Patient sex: F
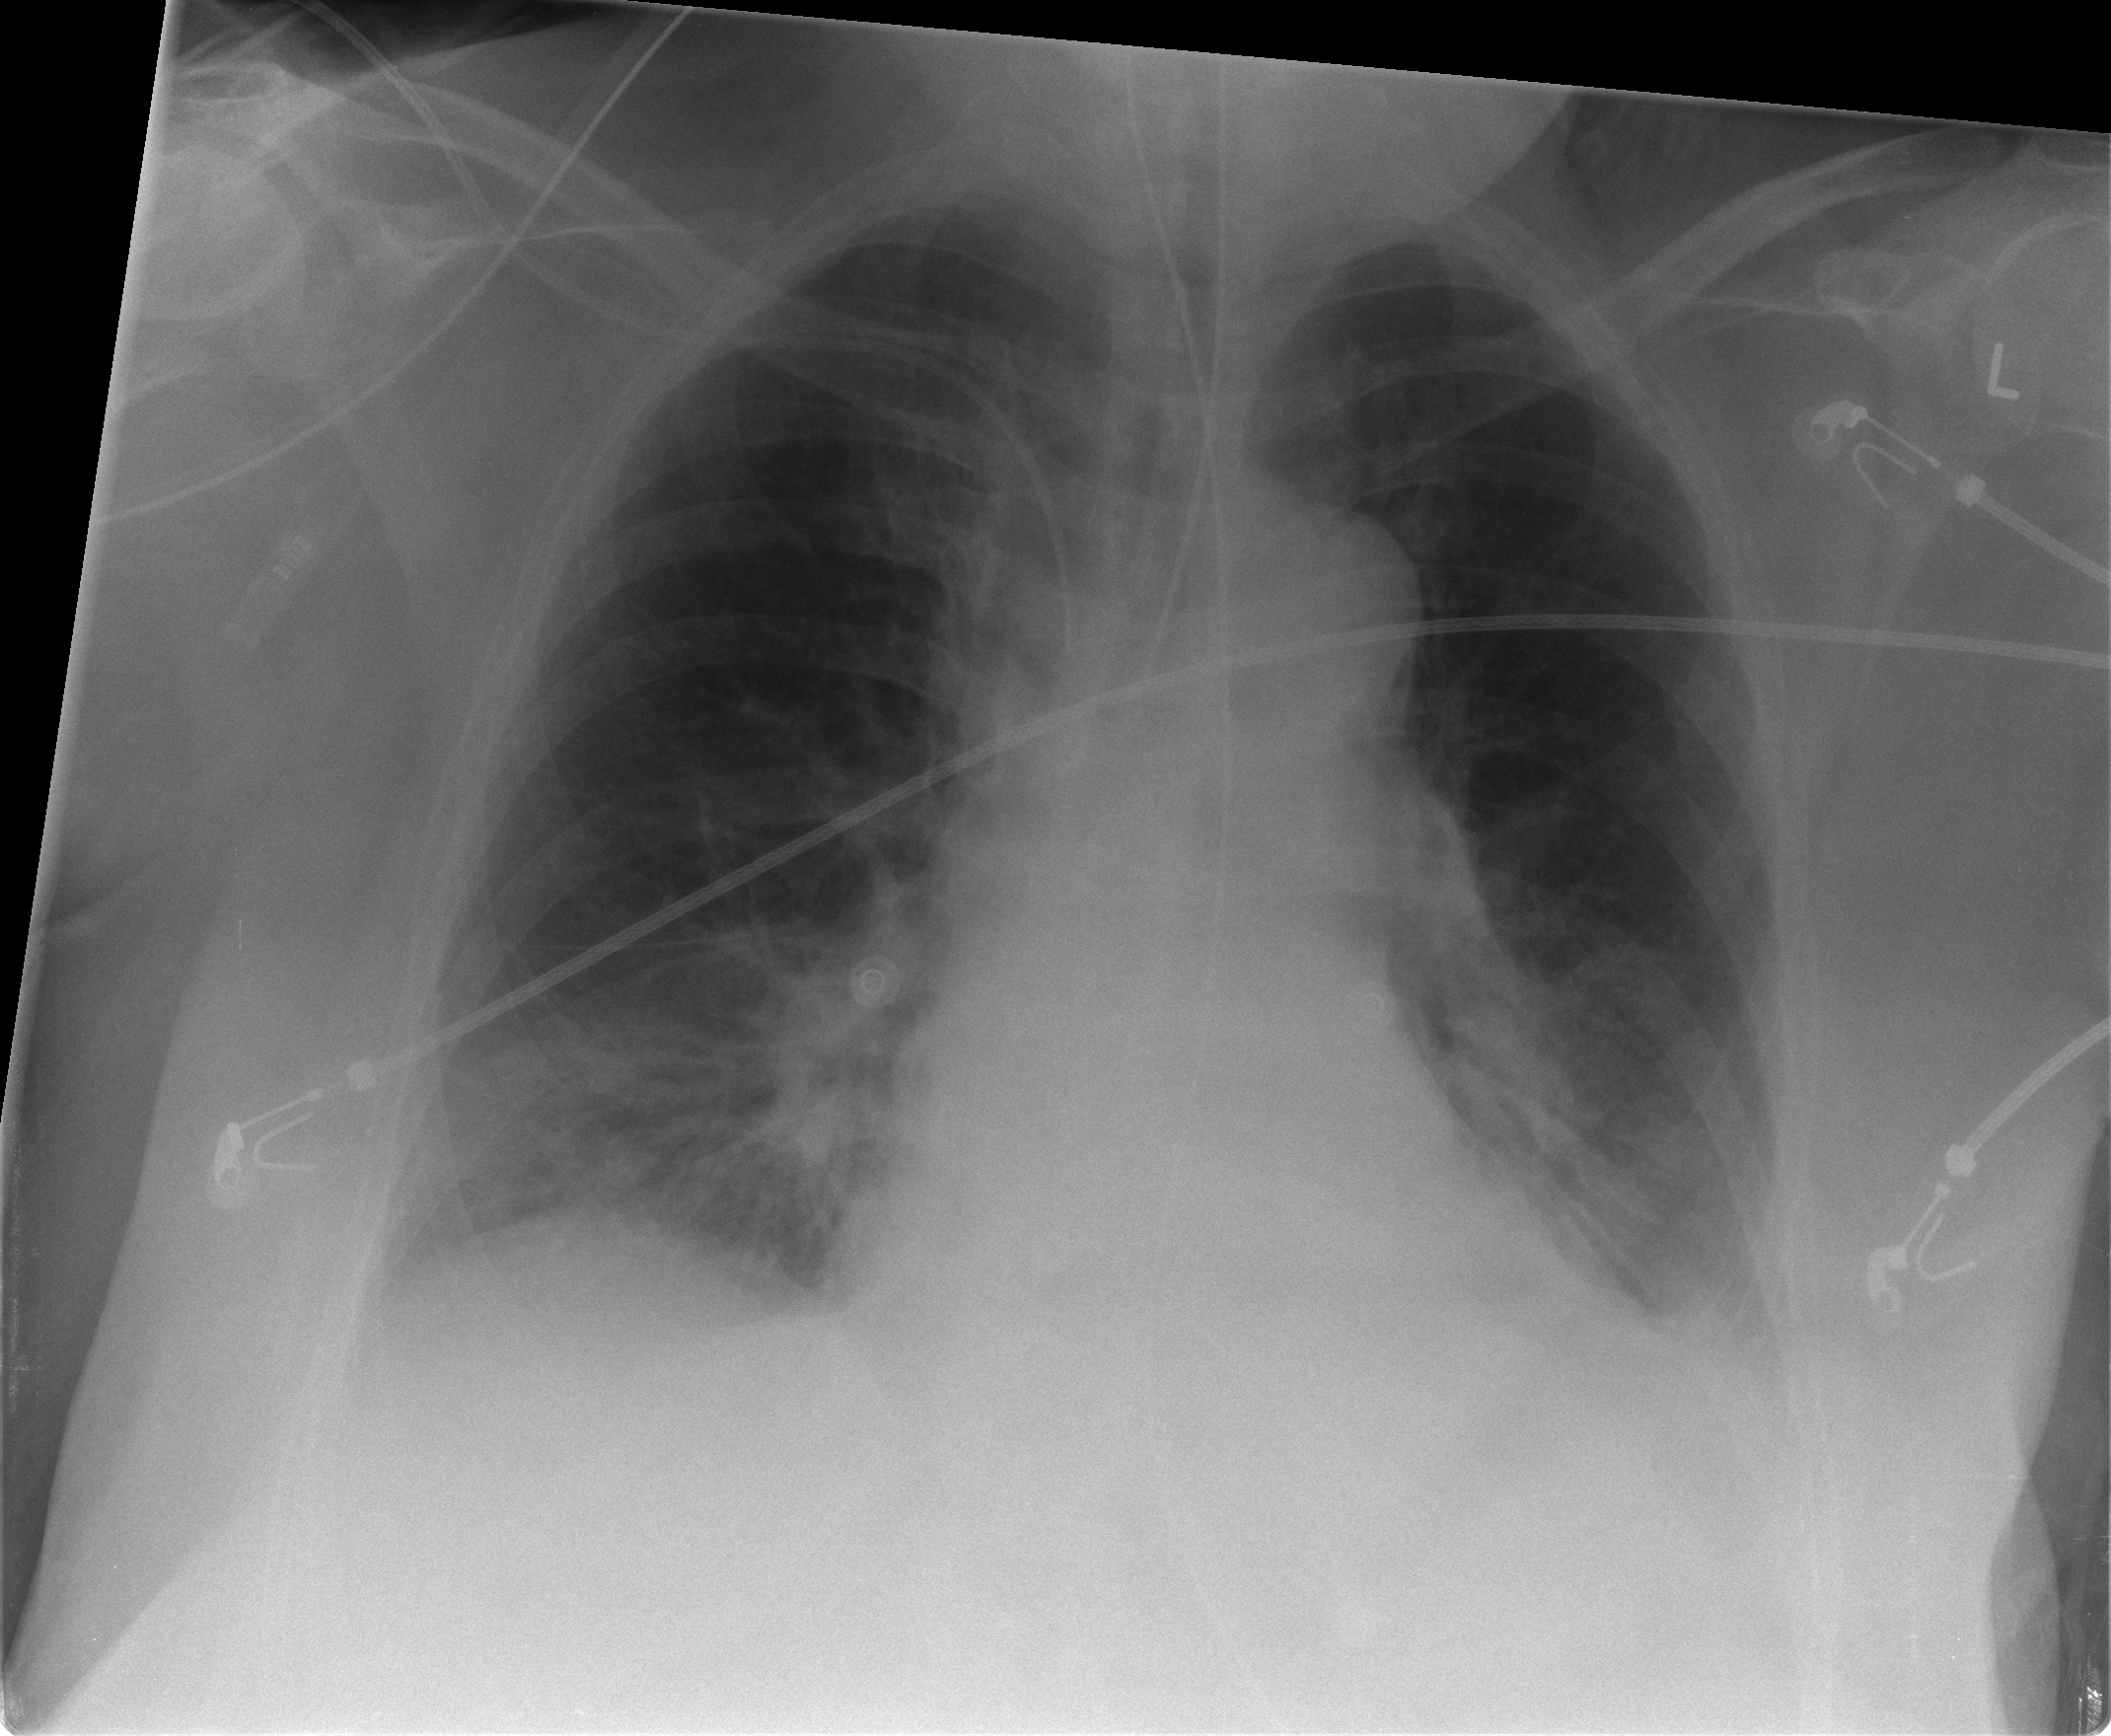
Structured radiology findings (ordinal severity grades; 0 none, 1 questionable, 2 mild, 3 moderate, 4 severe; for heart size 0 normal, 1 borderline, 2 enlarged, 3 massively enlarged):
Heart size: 0
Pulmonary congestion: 0
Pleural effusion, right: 1
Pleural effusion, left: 2
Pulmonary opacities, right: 0
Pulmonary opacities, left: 0
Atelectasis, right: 0
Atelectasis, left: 1